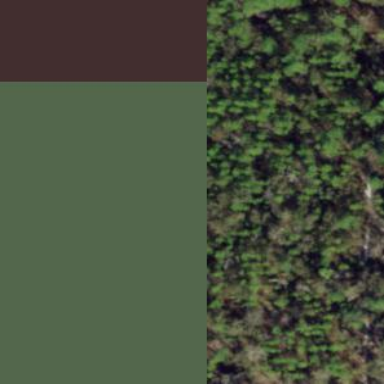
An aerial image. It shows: Forest area dominated by needle-leaved trees.